Question: I have trouble finding a way to link to class A to E. Here are the class implied :
A has many B
B belongs to A
B belongs to C
A has many C through B
C has many D
D belongs to C
D belongs to E class_name C
C has_many E through D
Ok I know it is confusing so I made a schema and I hope it is more comprehensible...

My question is how can I link the class A with the class E (that is in reality class C with a particula role). How can I use a.es (es => plural of E :s ) ?
I tried A has_many E through C (in my mind it was a good solution because A has_many C (through B) and C has_many E (through D)) but it raise an error :
ActiveRecord::HasManyThroughSourceAssociationMacroError: Invalid source reflection macro :has_many :through for has_many :es, :through => :cs. Use :source to specify the source reflection
I'm coding on rails V2.3.9
If you have any idea please tell me.
Thank you in advance.
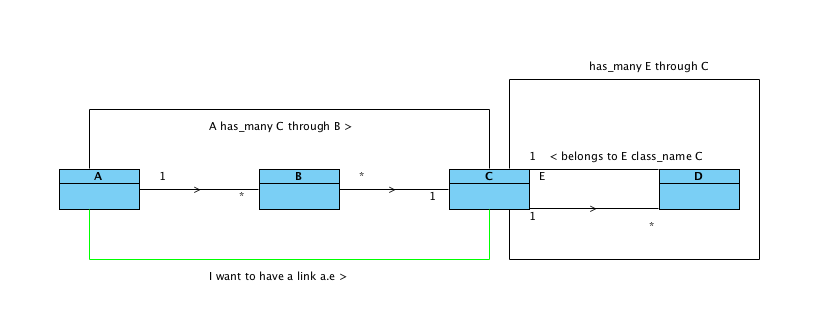
Answer: Although there are some plugins that extend the ':through' relationship functionality, it's not generally possible to use ActiveRecord to navigate through multiple layers at the same time. The limit is generally one ':through', no more.